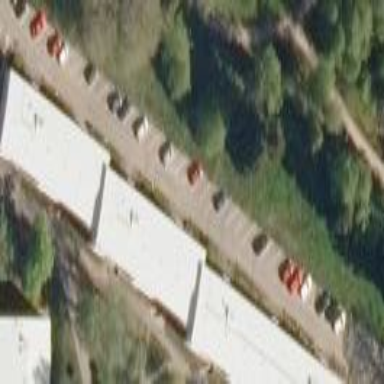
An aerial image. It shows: Street-side parking area.